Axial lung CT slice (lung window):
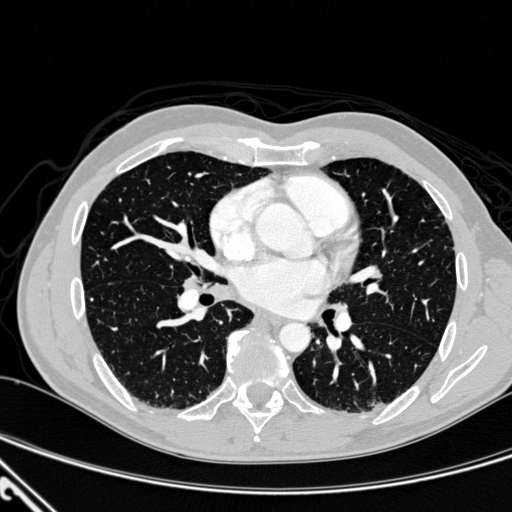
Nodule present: no